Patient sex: M
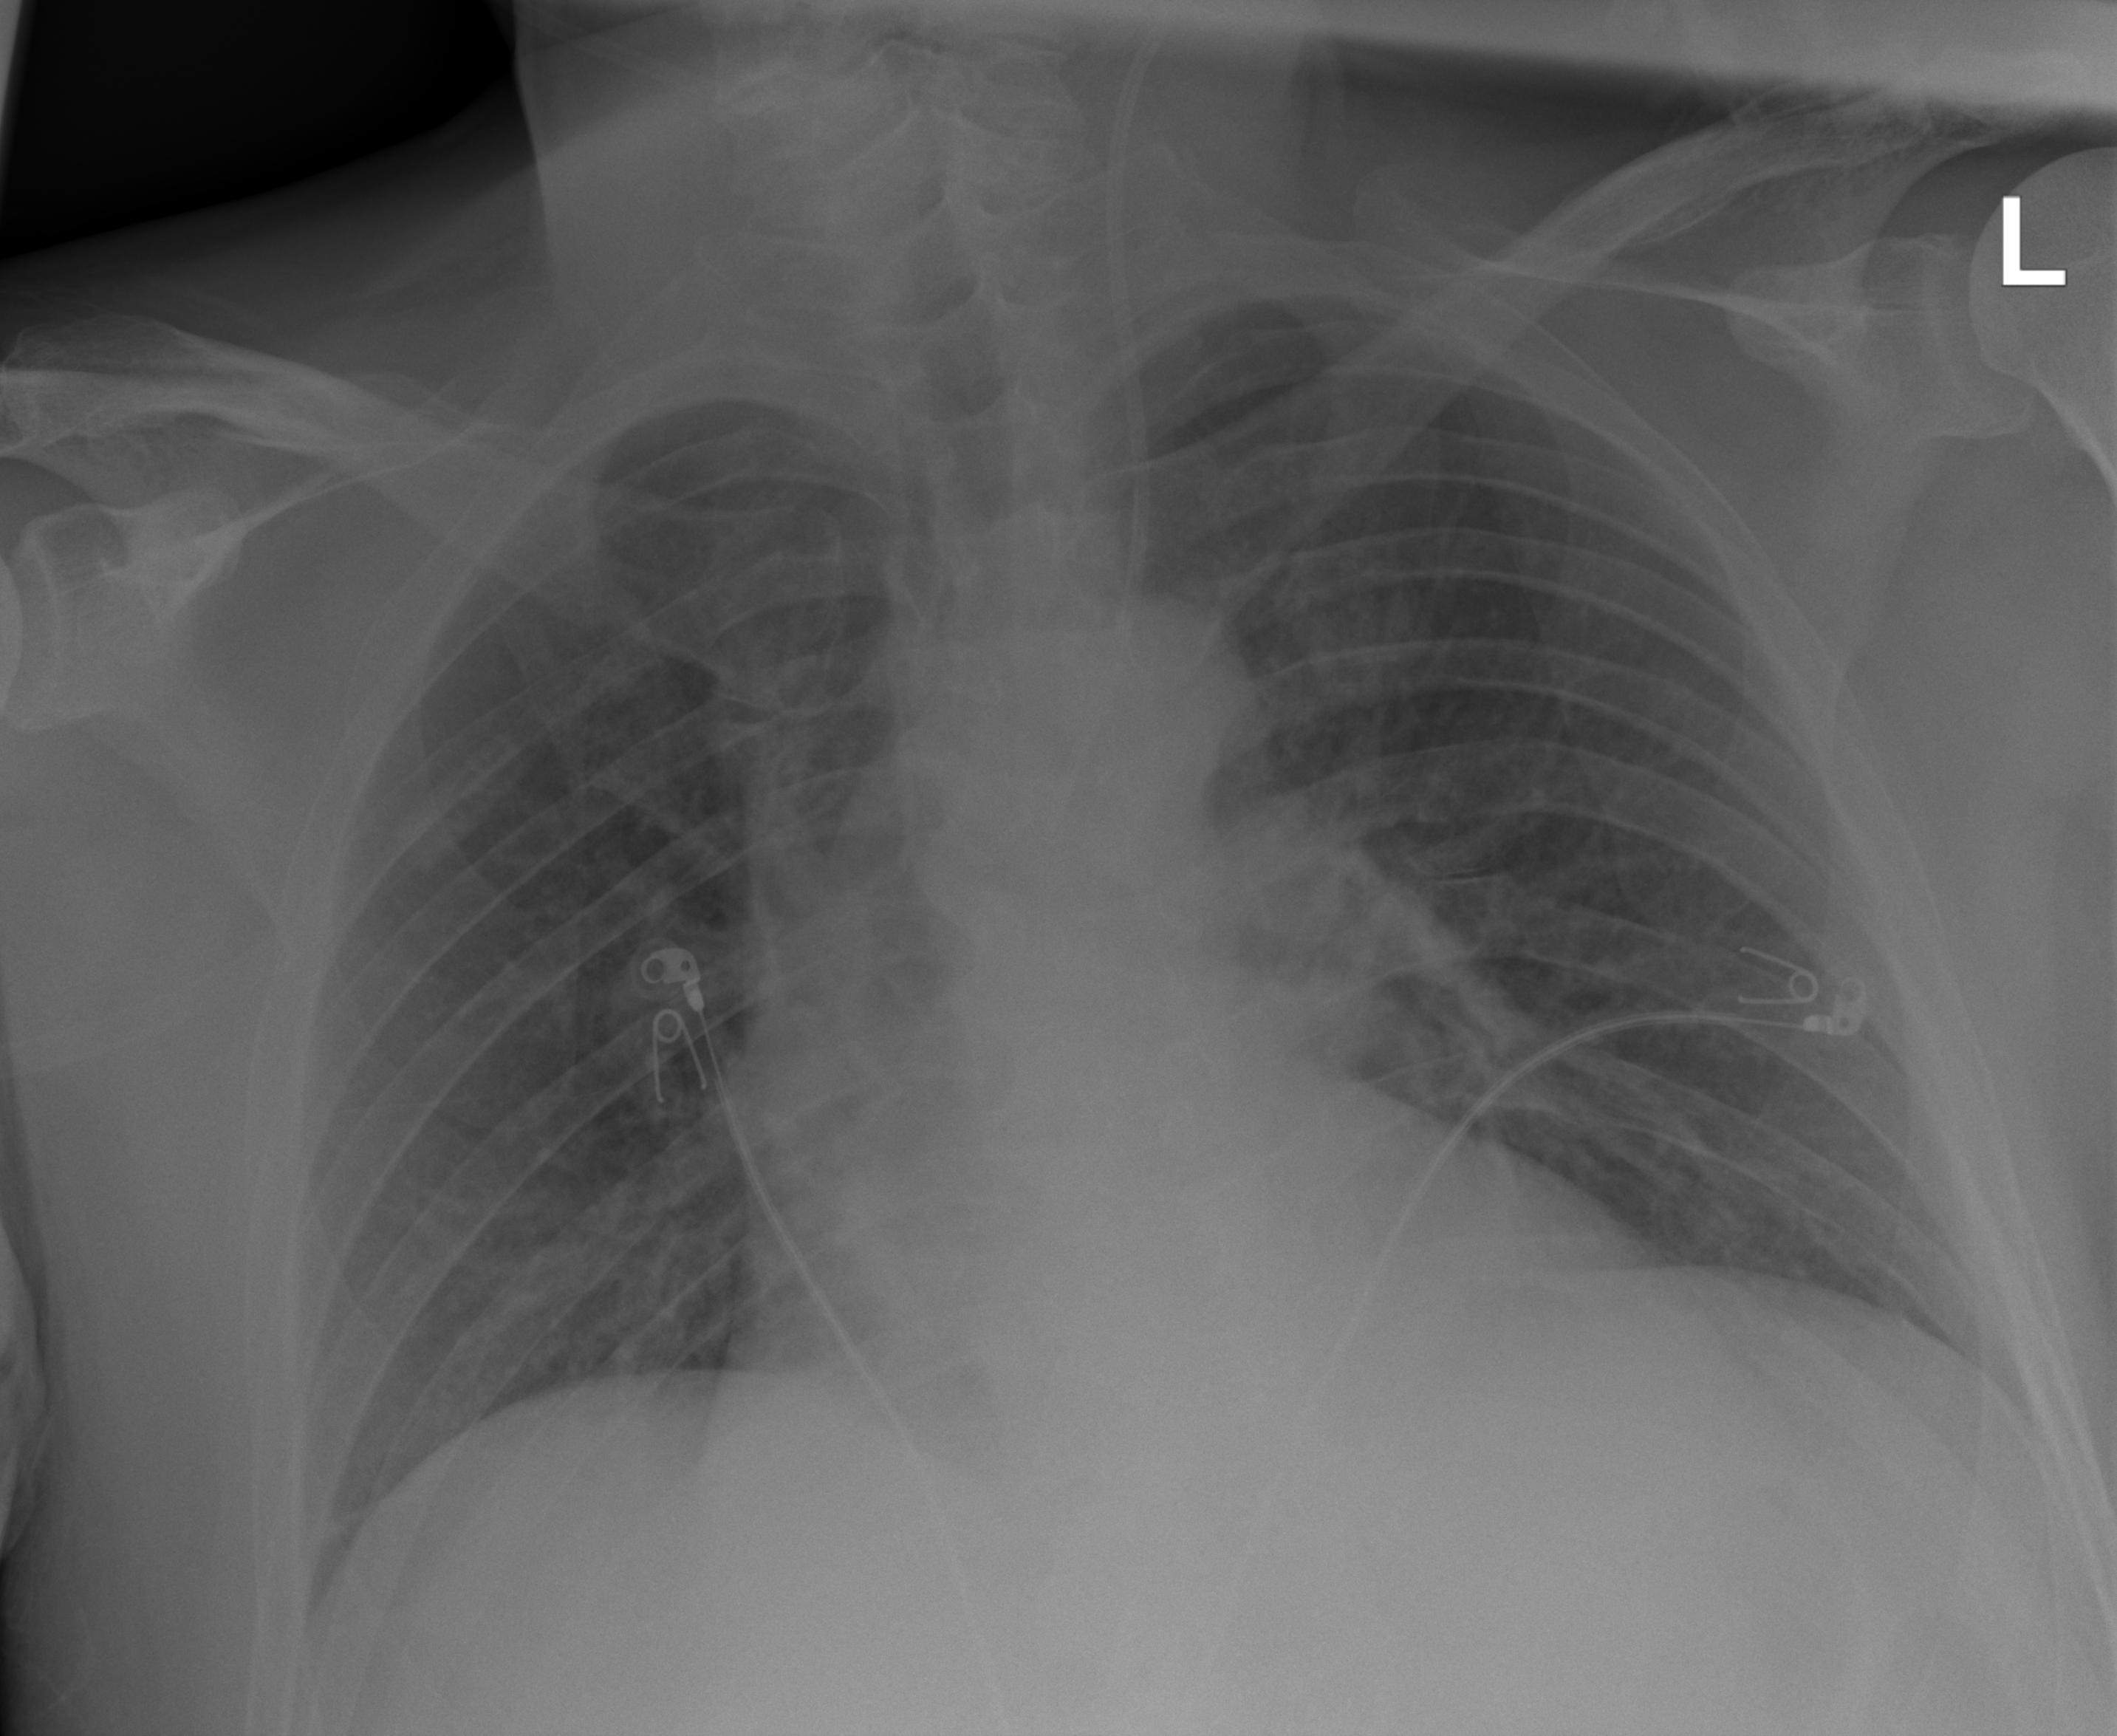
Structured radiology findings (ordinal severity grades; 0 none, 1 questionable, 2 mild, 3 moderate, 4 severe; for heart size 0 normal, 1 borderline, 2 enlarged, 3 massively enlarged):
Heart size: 2
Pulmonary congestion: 2
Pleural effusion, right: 0
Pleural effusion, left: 0
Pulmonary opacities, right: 0
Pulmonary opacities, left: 0
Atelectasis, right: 0
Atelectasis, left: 0